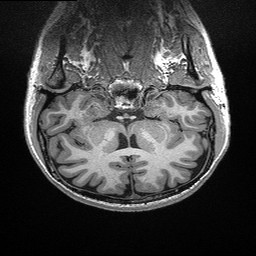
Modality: T1w
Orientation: sagittal
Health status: healthy
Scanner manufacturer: siemens
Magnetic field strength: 3 T
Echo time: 0.00298 s